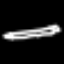
Label: pencil